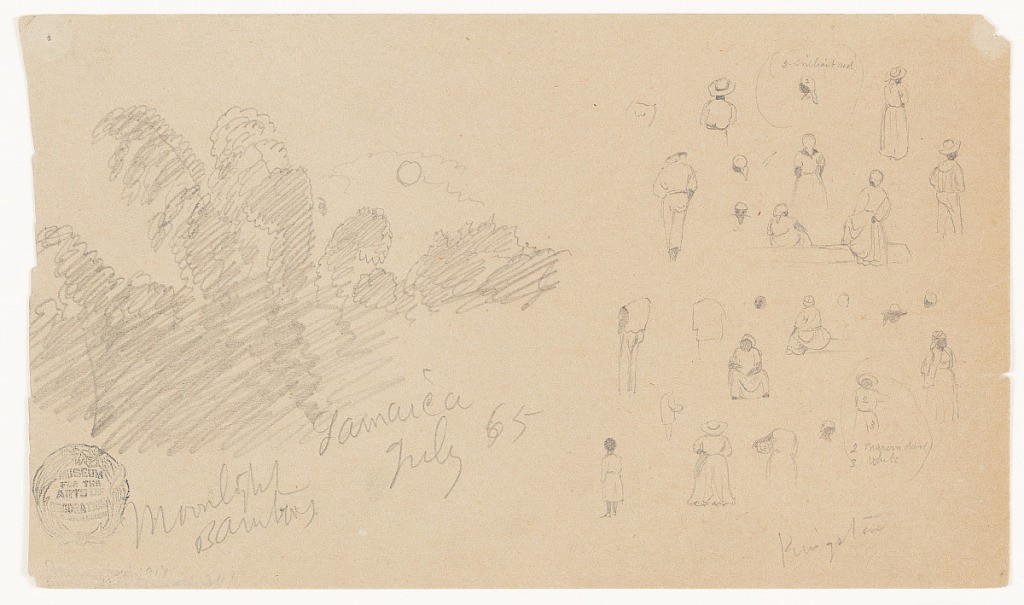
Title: Moonlight Bamboo and Figure Sketches, Kingston, Jamaica
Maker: Frederic Edwin Church, American, 1826–1900
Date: July 1865
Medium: Graphite on gray wove paper
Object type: Drawing
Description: Mixed sketches around Kingston, Jamaica, showing a view of bamboo trees by moonlight and several partial and complete figure studies. At left, the moon is visible above a shrouded stand of bamboo trees. At right, twenty-five sketches of the heads and bodies of Jamaican men, women, and children are visible. Many are adorned in headwear and/or draped clothing.